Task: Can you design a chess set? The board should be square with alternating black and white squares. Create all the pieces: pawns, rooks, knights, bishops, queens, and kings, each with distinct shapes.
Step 3488:
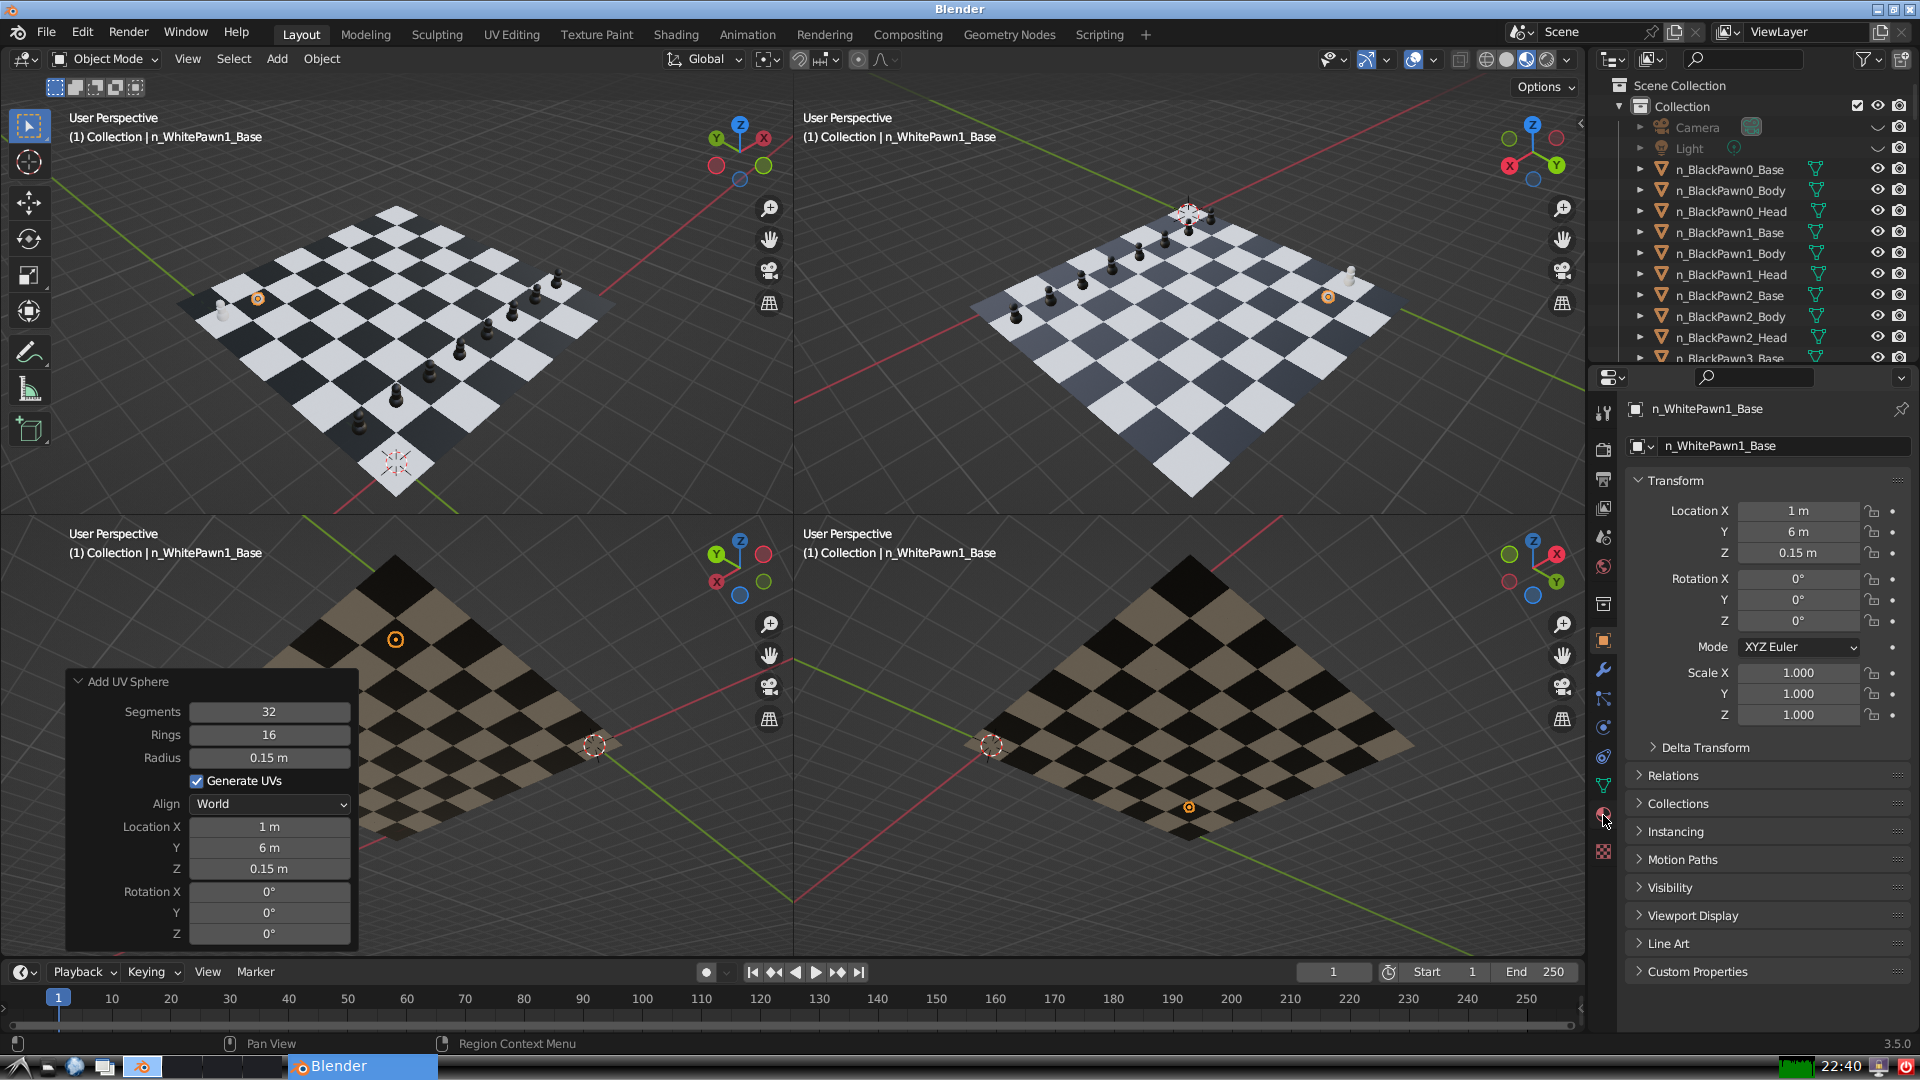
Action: click: no